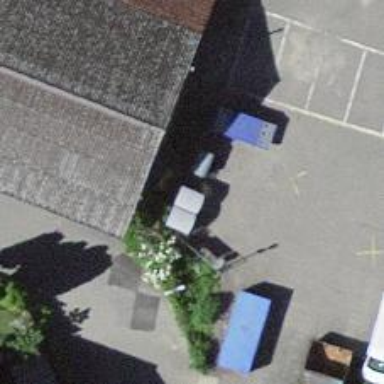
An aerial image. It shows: Recycling container for recycling.